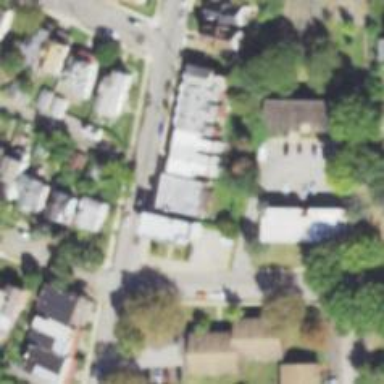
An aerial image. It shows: Alley classified as service road.